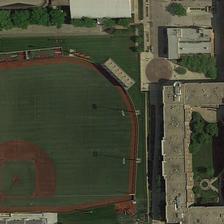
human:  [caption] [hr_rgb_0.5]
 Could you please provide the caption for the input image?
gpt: a baseball field is semi-surrounded by several large buildings .

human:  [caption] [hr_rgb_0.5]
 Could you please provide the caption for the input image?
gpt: several large buildings and some green trees are around a baseball field .

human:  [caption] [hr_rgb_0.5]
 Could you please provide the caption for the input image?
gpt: a baseball field with a podium and stand in a irregular area .

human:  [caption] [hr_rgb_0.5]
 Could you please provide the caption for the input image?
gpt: a baseball field is semisurrounded by several large buildings .

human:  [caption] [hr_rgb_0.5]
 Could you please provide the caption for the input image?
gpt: a baseball field is semisurrounded by several large buildings .